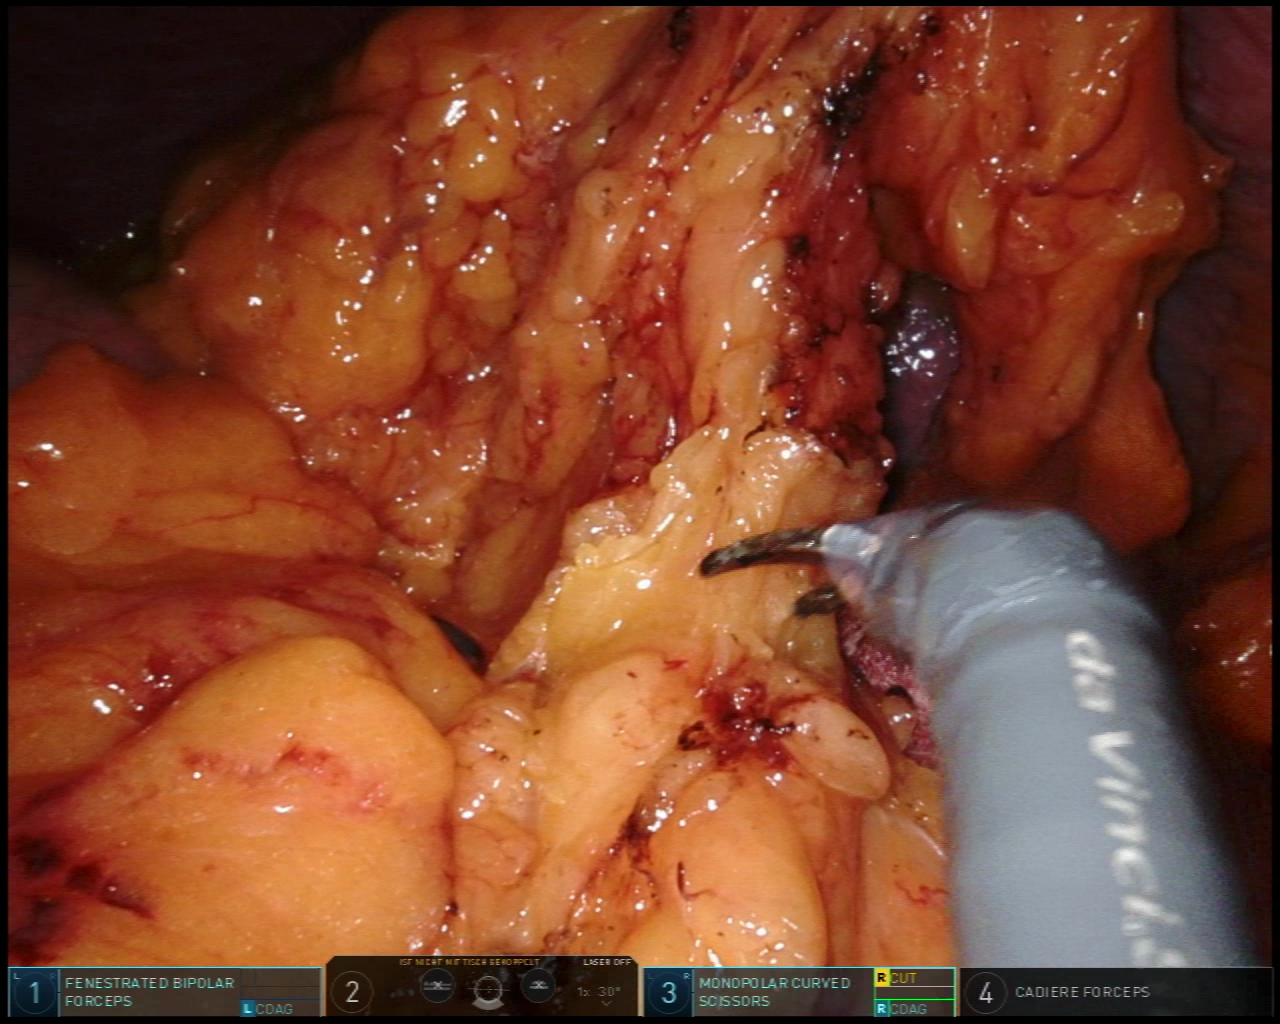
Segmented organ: spleen
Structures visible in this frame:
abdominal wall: yes
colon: no
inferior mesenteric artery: no
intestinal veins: no
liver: no
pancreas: no
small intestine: no
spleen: yes
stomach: yes
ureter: no
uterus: no
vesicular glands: no